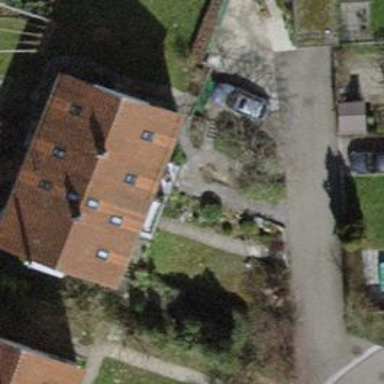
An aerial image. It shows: Semidetached house with gabled tile roof.